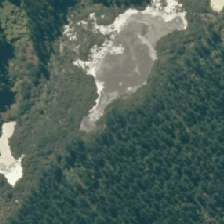
Land cover: lake_pond